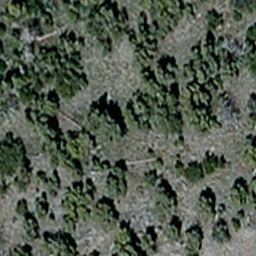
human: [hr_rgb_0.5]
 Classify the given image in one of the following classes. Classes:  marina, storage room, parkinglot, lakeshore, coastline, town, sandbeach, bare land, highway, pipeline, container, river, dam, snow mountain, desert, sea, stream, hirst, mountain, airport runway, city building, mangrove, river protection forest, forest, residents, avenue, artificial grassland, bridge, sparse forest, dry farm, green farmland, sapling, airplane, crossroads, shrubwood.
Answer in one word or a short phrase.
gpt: sparse forest